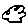
Label: cloud